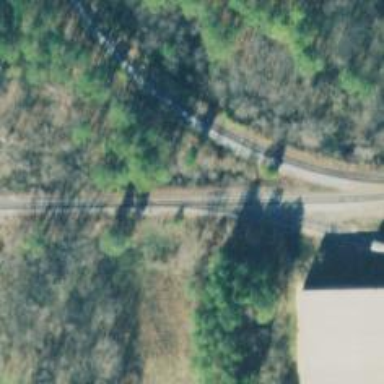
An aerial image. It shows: Railway spur junction.